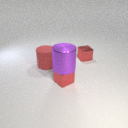
large purple metal cylinder above small red metal cube